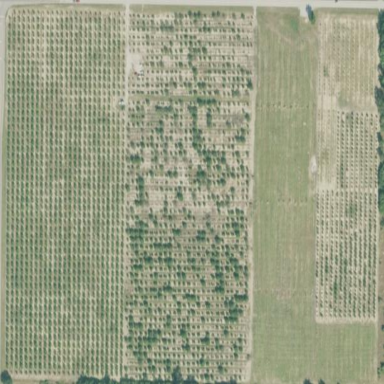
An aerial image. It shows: Orchard.